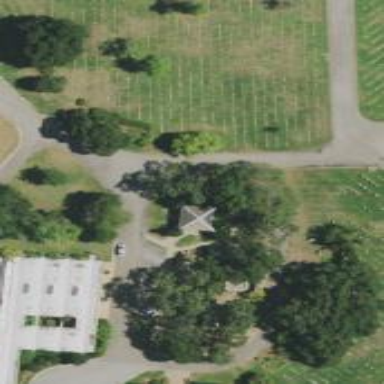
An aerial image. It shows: Historic tomb.